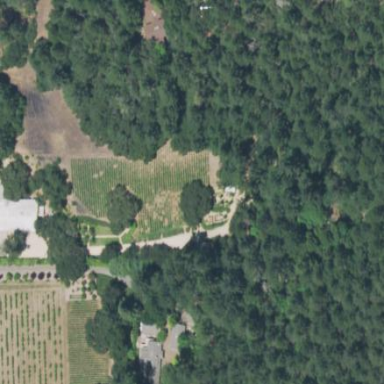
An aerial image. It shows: Vineyard with wine grapes as the main crop.